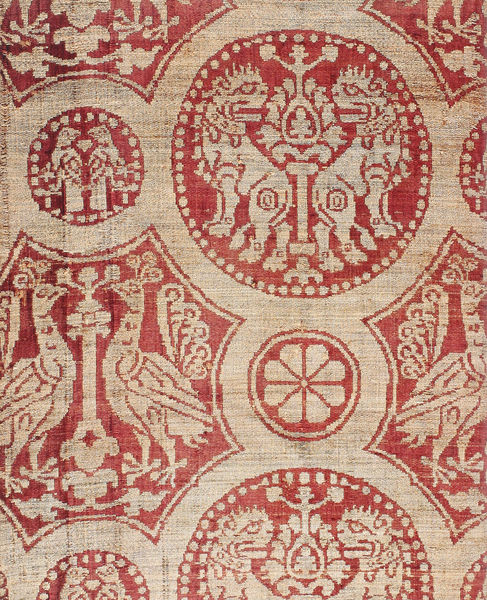
Titel: Außenfutter des Sargdeckels von Fernando de la Cerda
Institution: Burgos, Kloster von Santa María la Real de Huelgas
Schlagwörter: adler, blätter, vogel, weiß, blume, blumen, schmuck, säule, blüte, rot, tiere, tuch, beige, hochformat, muster, ornament, teppich, vögel, stickerei, stoff, blatt, kreis, rund, wandteppich, dekor, ornamente, punkte, kreuz, druck, kreise, pfau, wappen, truthahn, löwen, fasane, rosette, löwe, stickereien, teppisch, gewebe, textil, gegenüber, pute, gewebt, weben, elfenbein, weberei, doppel, kruez, pfaue, pfauen, gewoben, antithetisch, ntiere